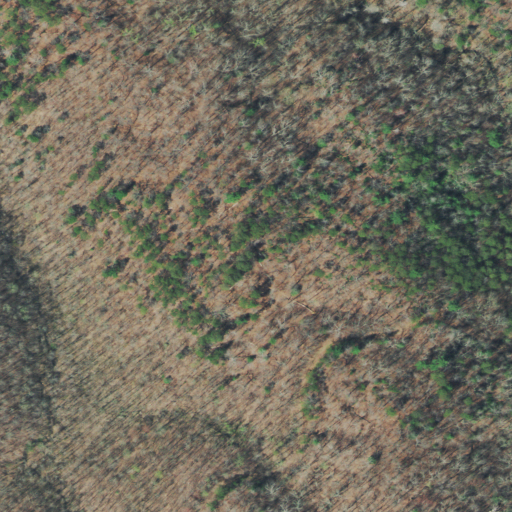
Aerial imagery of depression(s) in Tennessee named Hedden Grave containing deciduous forest and mixed forest